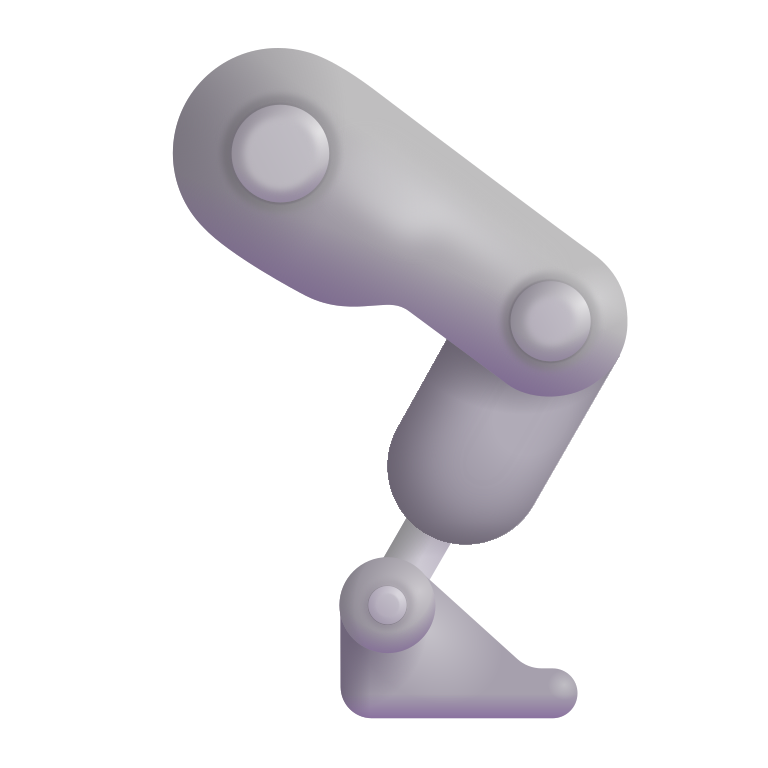
mechanical leg color